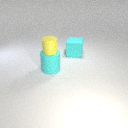
large cyan rubber cylinder below small yellow rubber cylinder